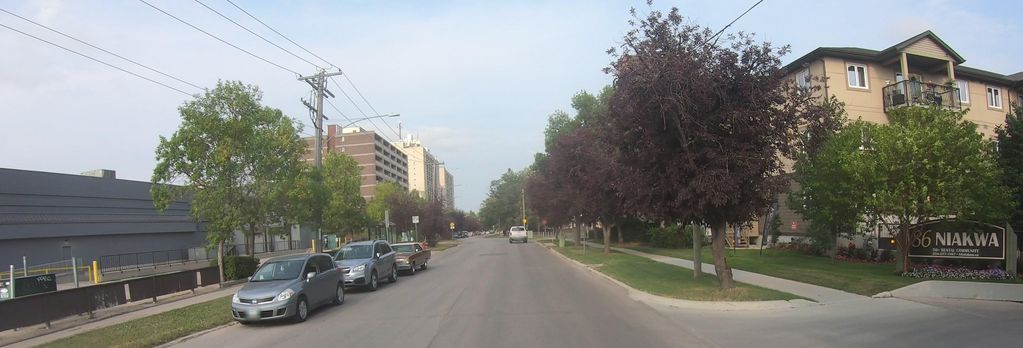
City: winnipeg